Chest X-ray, PA view. Patient: 15 years old, sex M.
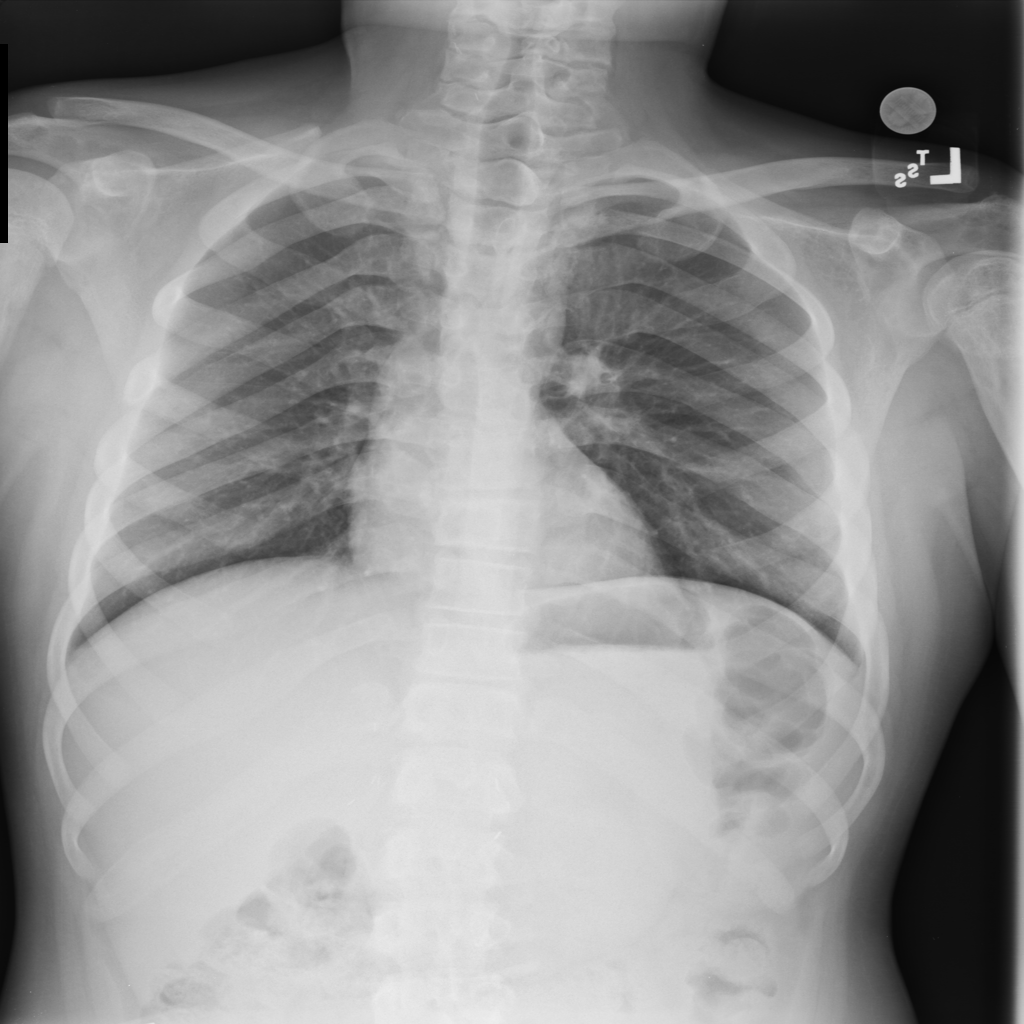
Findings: No Finding